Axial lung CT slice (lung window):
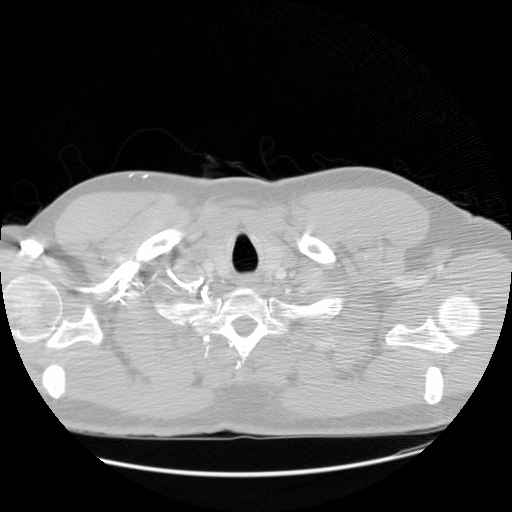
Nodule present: no